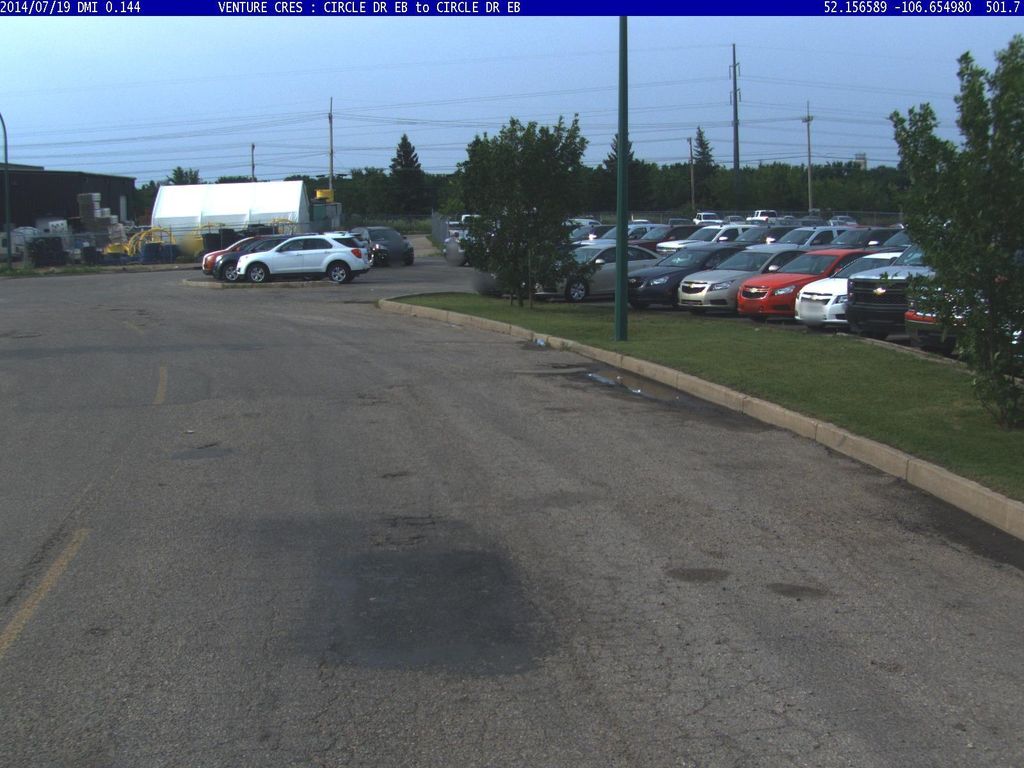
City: saskatoon